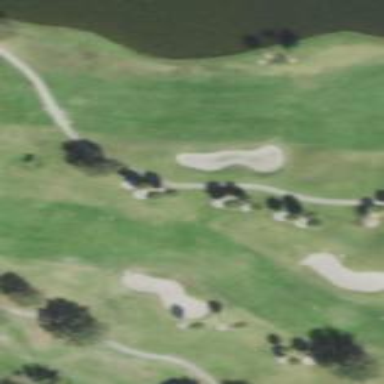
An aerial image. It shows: Golf fairway surrounded by grass.